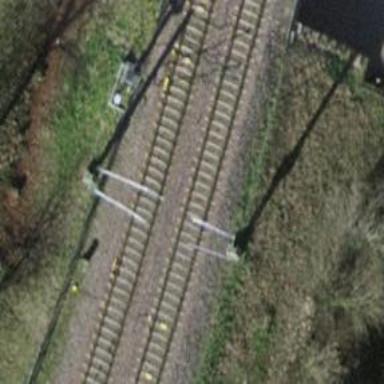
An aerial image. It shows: Single-track electrified railway with contact line.